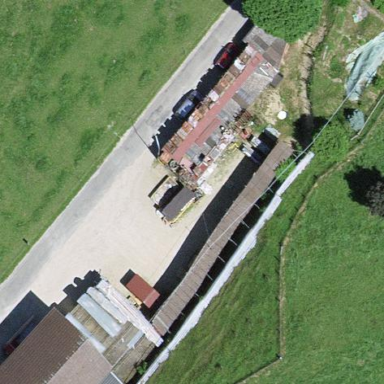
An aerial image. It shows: Barn.